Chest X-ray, AP view. Patient: 19 years old, sex F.
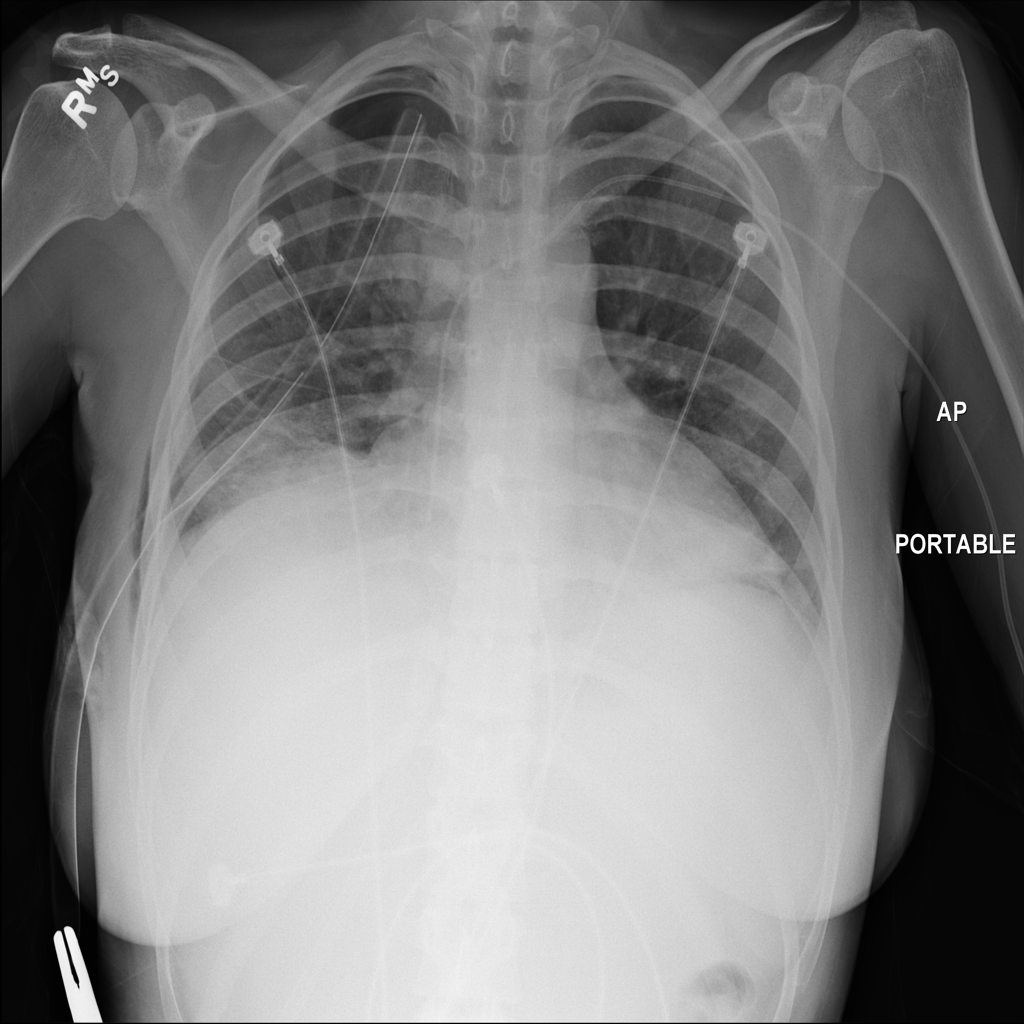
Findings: Pneumothorax